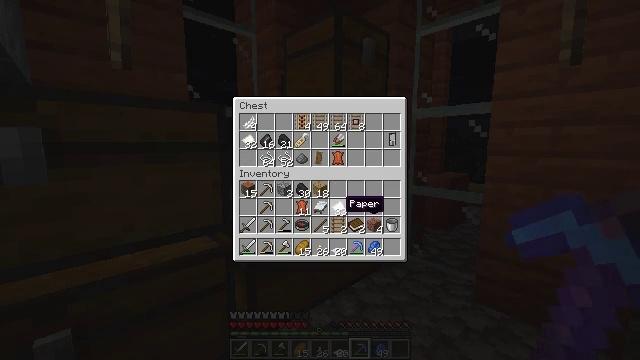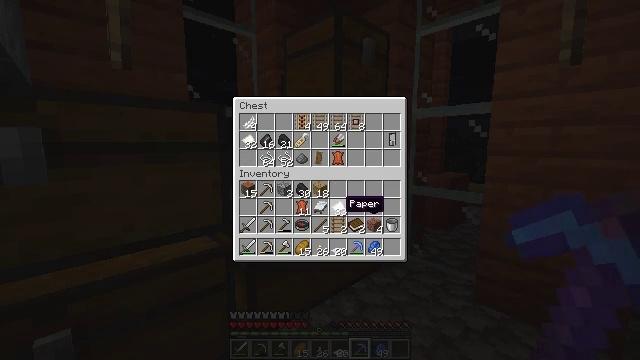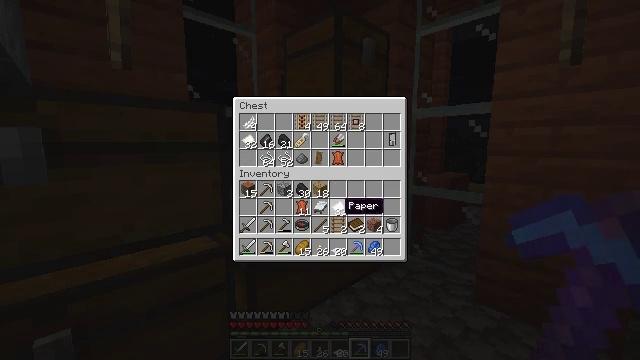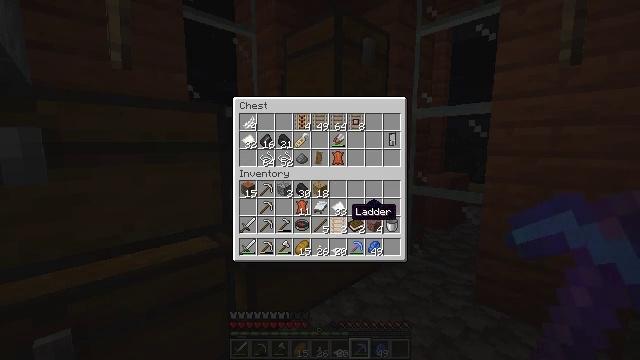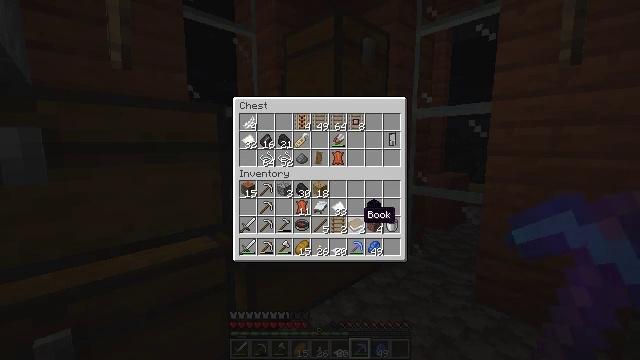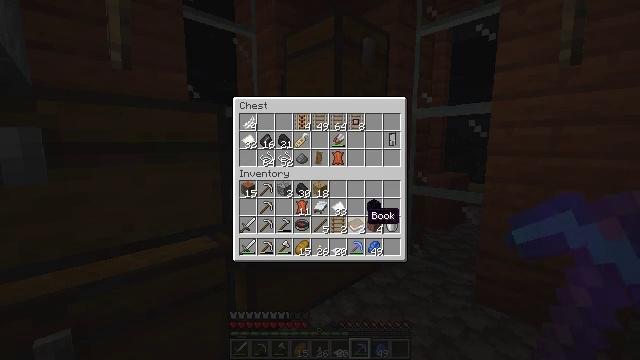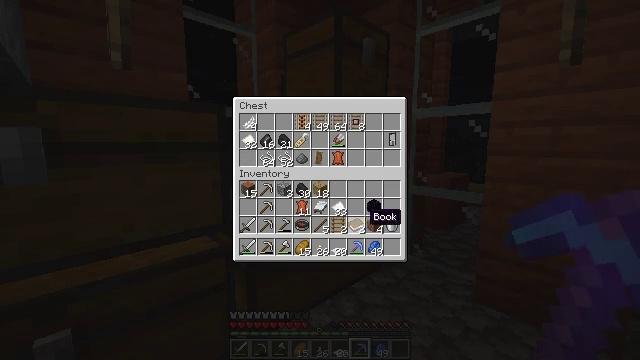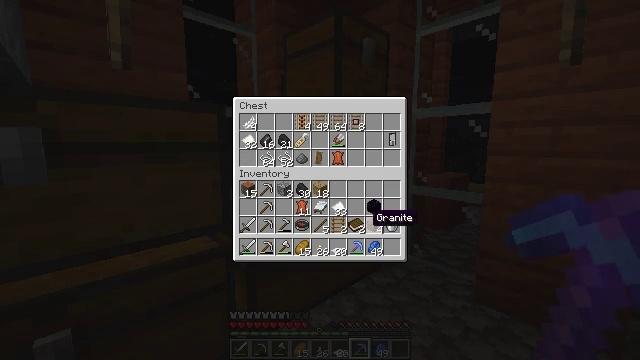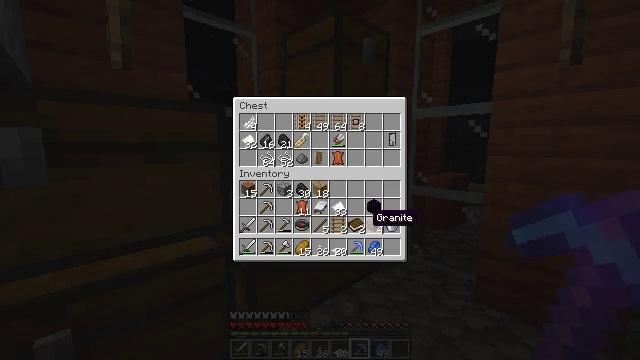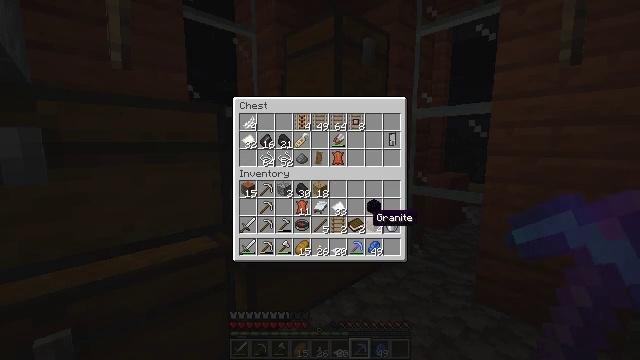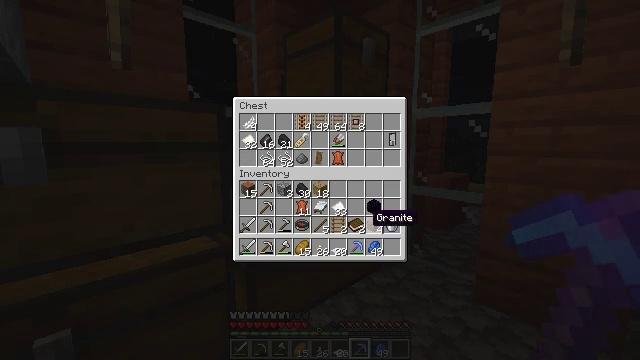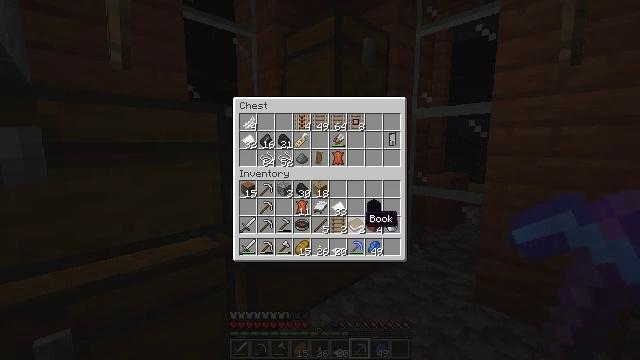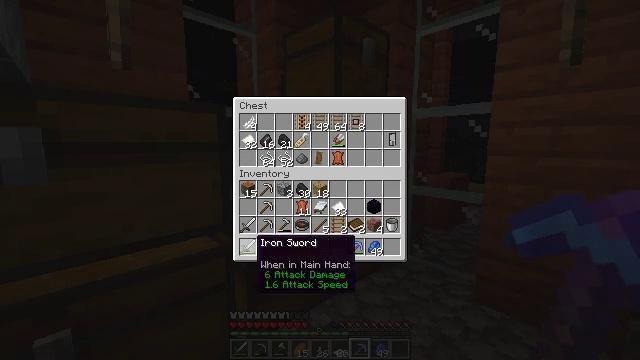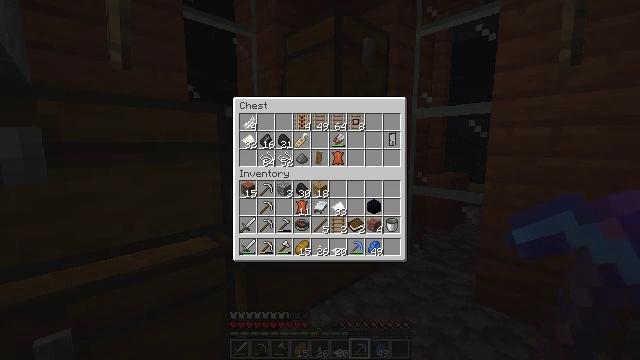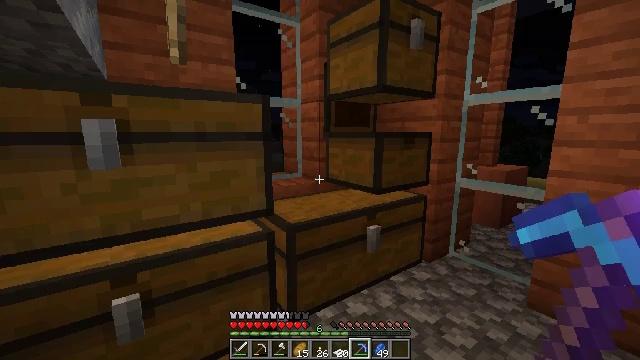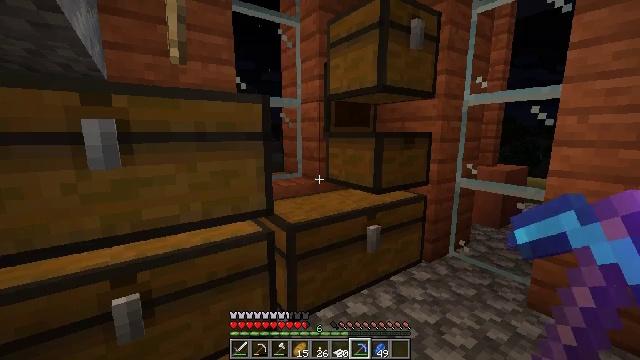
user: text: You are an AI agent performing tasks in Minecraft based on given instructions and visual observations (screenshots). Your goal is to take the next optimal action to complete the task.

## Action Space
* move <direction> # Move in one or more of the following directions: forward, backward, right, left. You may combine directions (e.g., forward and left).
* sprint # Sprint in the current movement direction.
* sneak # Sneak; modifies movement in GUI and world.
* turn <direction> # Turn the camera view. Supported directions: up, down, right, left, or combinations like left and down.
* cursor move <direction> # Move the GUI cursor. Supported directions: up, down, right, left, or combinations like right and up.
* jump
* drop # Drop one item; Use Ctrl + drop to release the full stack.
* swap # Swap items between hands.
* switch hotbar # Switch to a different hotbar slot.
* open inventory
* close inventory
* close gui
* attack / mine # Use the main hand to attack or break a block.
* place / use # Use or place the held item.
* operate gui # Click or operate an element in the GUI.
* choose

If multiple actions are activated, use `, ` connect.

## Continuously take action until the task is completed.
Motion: motion action
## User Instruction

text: Take paper and leather to craft a book.
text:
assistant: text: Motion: no_op
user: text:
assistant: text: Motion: no_op
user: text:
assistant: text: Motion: no_op
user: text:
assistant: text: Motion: turn right
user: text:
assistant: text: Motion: no_op
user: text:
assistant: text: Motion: no_op
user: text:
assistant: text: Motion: no_op
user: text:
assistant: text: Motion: no_op
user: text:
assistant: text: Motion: no_op
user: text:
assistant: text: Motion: no_op
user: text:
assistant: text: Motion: no_op
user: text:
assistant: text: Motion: turn left and down
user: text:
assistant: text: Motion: turn left and down
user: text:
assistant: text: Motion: turn left and down
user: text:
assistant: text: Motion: no_op
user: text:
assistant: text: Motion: no_op
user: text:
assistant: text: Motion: no_op
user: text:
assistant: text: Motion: no_op
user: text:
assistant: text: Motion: turn left
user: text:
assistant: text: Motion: turn left and up
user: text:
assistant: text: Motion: move forward, turn left and up
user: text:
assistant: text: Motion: move forward, turn left and up
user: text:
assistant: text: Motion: move forward, turn left
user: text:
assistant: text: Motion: move forward, turn left and up
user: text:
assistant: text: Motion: move forward, turn left and up
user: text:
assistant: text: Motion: move forward and move left, turn left and up
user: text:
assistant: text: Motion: move forward and move left, turn left
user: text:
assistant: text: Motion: move forward and move left
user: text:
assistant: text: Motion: move forward and move left
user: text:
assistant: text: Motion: move forward and move left